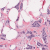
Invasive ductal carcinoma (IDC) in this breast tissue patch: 1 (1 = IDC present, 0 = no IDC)